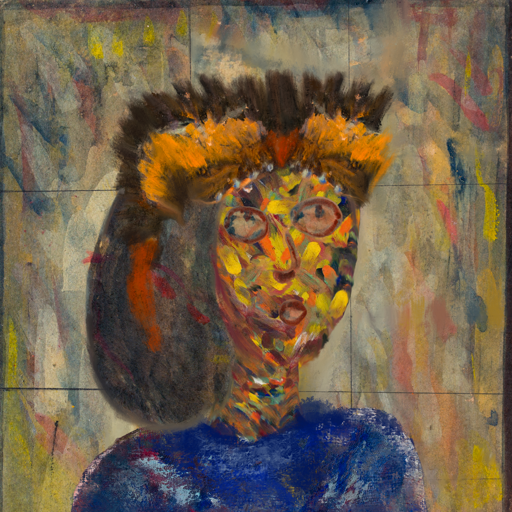
Background: GypsyMother, Head And Neck Side: An_Impression, Face Side: Orphan, Bust: Irani, Hair Side: Gypsy_Mother, Head Accessory: Gypsy_Queen, Second Necklace: Blank, Necklace: Blank, Baby: Blank